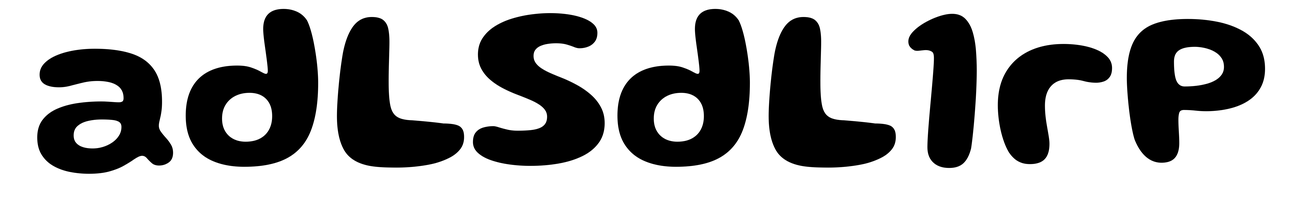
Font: Gluten_SemiBold